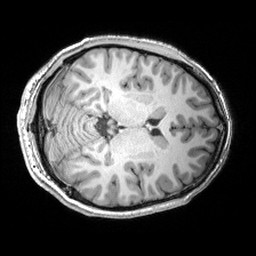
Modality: T1w
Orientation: axial
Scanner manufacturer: siemens
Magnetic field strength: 3 T
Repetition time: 2.53 s
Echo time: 0.00299 s